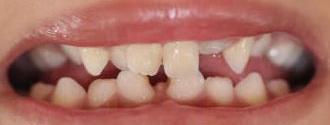
Condition: hypodontia